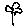
Label: flower